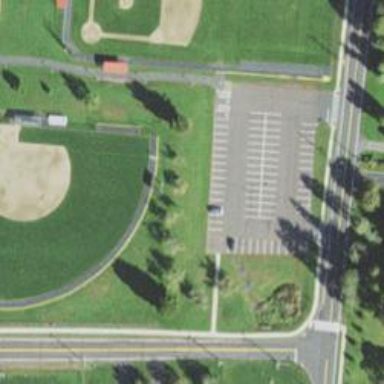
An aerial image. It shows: Baseball pitch for leisure and sports activities.